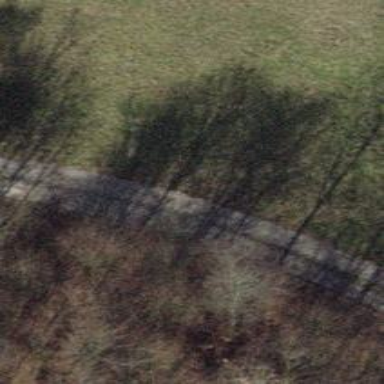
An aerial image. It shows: Track with grade 3 pebblestone surface.